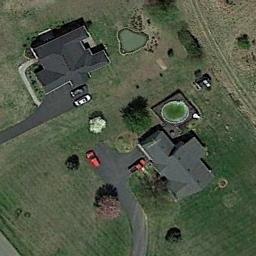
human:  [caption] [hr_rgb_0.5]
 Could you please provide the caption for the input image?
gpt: There are several houses of different sizes in a sparse residential area surrounded by grass .

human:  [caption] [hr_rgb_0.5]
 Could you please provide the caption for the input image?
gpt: Here is a gorgeous home with a trail behind and a row of trees in front .

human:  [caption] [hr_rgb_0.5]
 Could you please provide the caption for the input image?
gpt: There are several cars next to the sparse residential .

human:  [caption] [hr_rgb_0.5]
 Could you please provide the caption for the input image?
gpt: The sparse residential is on the grass next to a road .

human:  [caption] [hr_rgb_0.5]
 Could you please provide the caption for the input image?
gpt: A sparse residential area with two black buildings on the green meadow .